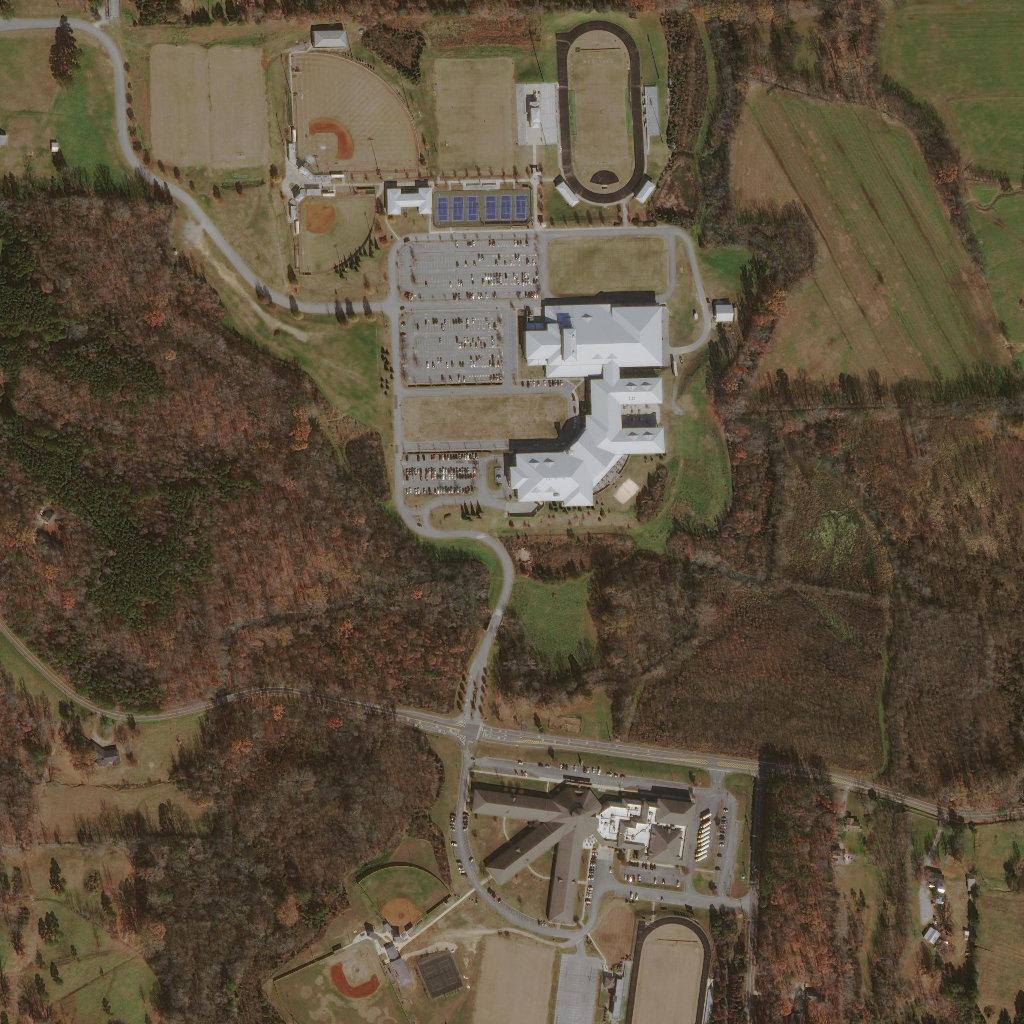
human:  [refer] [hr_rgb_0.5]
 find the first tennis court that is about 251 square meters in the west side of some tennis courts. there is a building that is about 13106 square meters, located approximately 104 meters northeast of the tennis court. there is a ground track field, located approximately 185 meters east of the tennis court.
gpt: <box>[[41, 94, 43, 96, 0]]</box>

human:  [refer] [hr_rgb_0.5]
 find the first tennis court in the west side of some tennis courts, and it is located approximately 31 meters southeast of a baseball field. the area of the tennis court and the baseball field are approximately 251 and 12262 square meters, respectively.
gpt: <box>[[42, 19, 43, 21, 0]]</box>

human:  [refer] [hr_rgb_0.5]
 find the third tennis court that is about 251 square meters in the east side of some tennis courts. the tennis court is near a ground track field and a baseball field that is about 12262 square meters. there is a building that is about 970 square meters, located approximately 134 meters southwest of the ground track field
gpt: <box>[[47, 19, 48, 21, 0]]</box>

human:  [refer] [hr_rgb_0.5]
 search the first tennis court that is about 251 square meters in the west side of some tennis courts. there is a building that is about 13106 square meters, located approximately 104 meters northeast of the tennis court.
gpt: <box>[[41, 94, 43, 96, 0]]</box>